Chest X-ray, PA view. Patient: 75 years old, sex M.
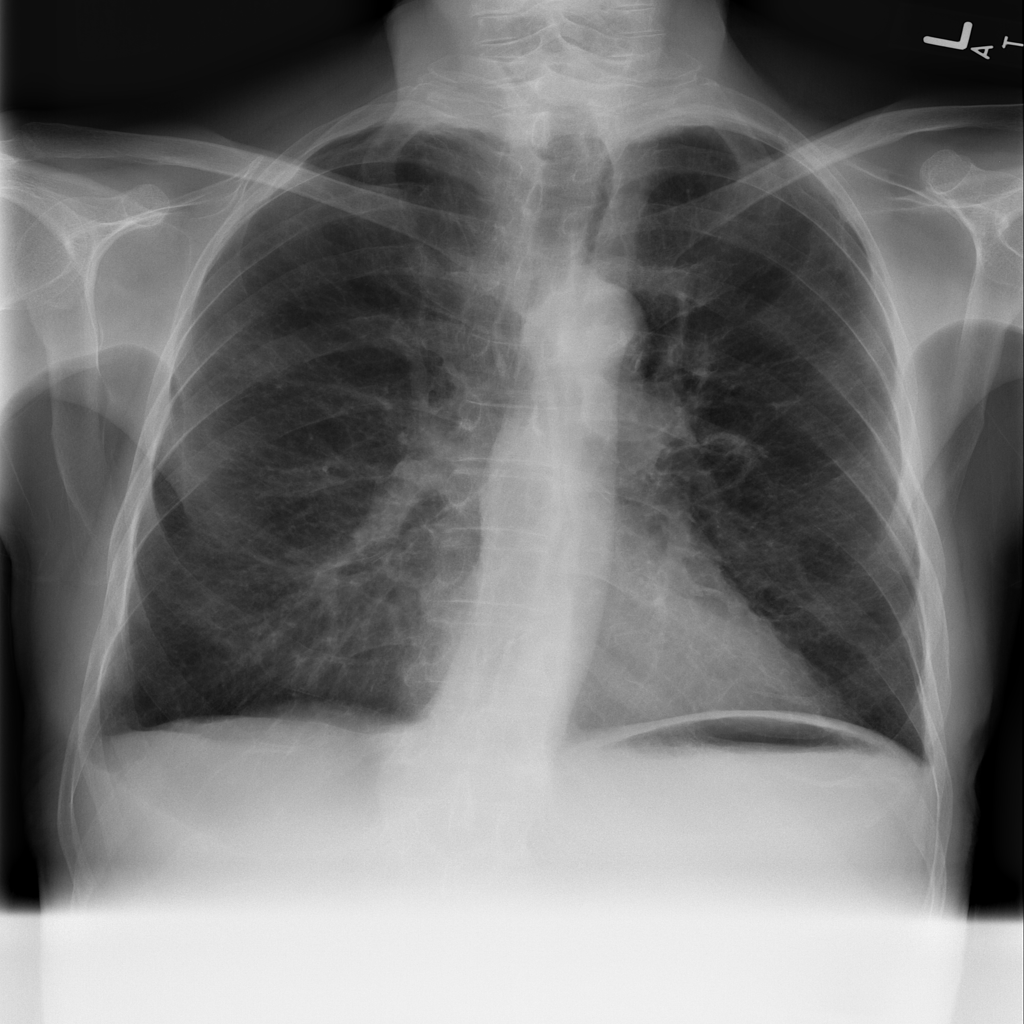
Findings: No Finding